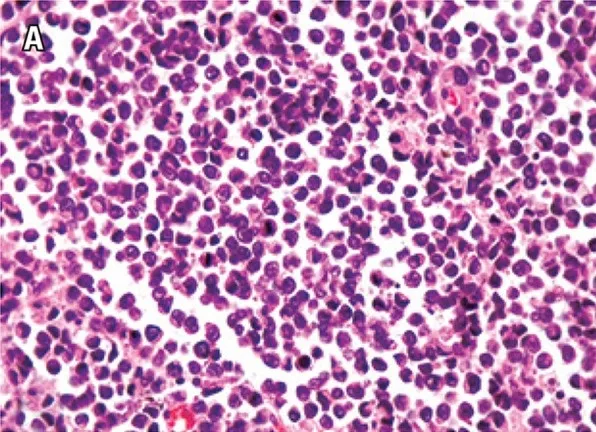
High degree urethral sarcoma.
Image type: pathology (h&e)